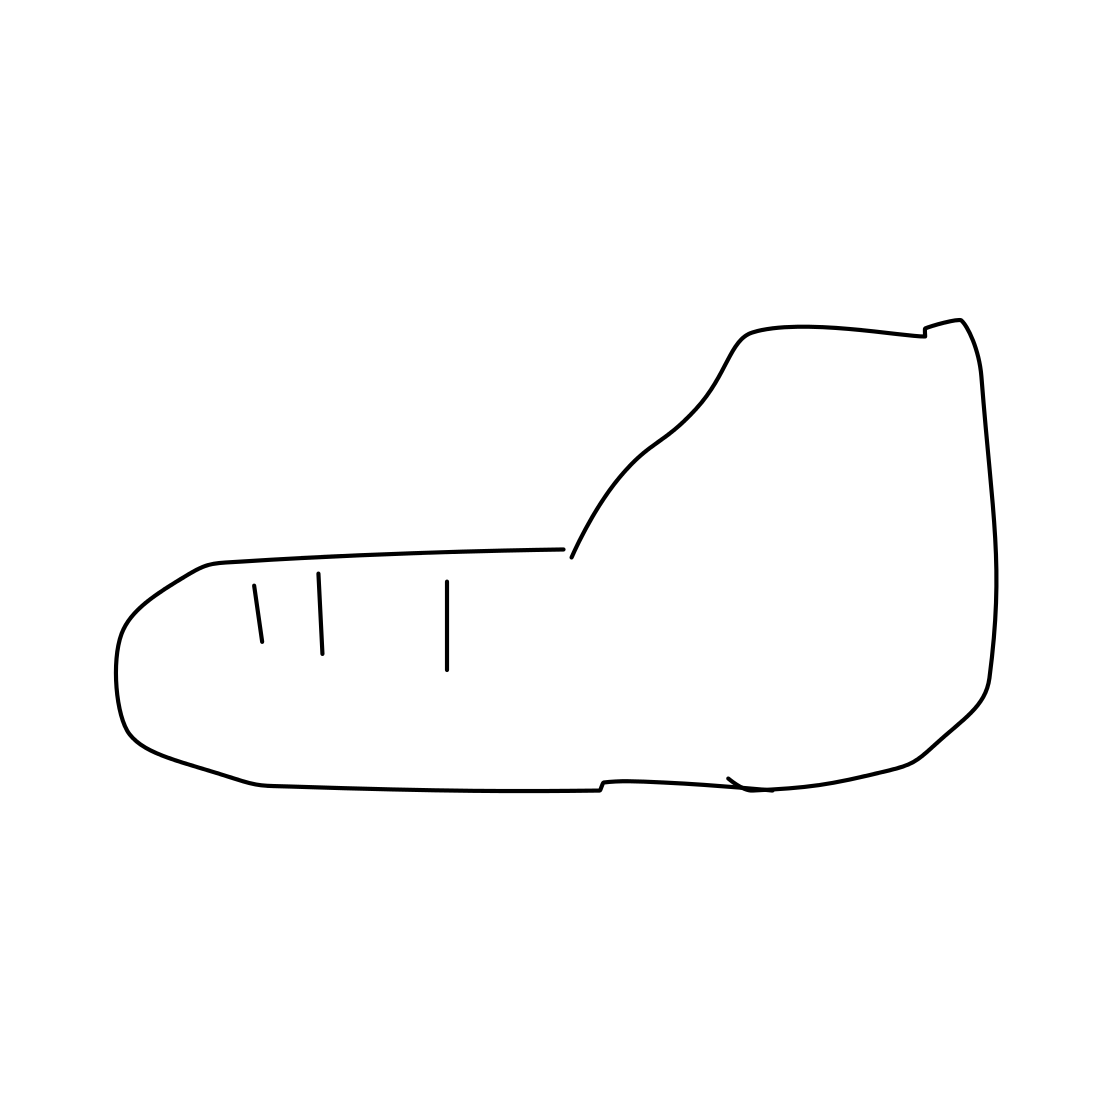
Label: shoe